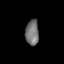
Tissue: prostate
Cell type: Fibroblasts
Senescence score: 0.7873
Nuclear area (px): 337
Mean DAPI intensity: 112.519